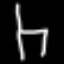
Label: chair